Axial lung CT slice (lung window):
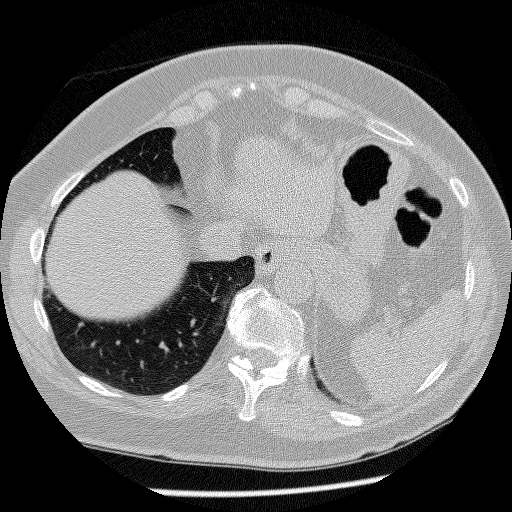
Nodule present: no